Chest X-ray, PA view. Patient: 60 years old, sex M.
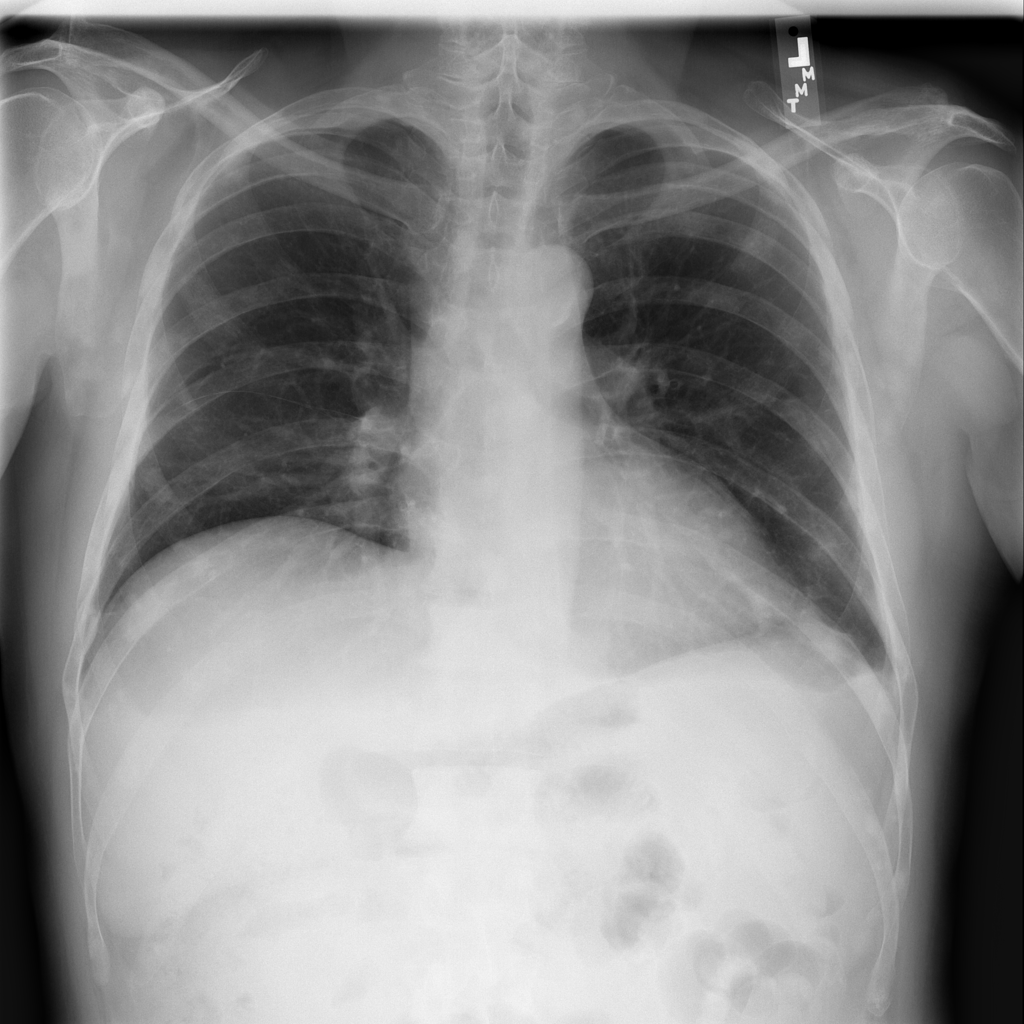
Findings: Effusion